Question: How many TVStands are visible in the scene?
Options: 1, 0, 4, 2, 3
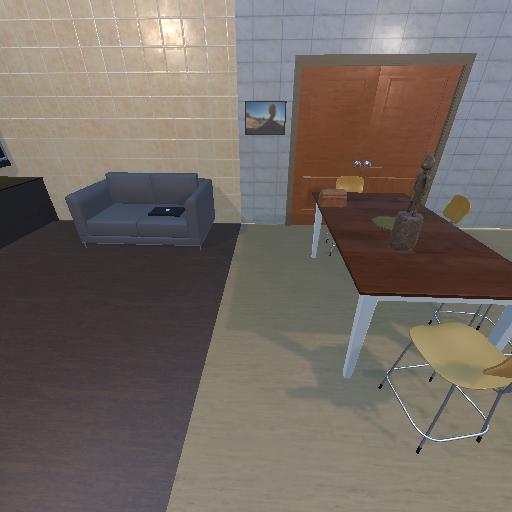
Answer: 1